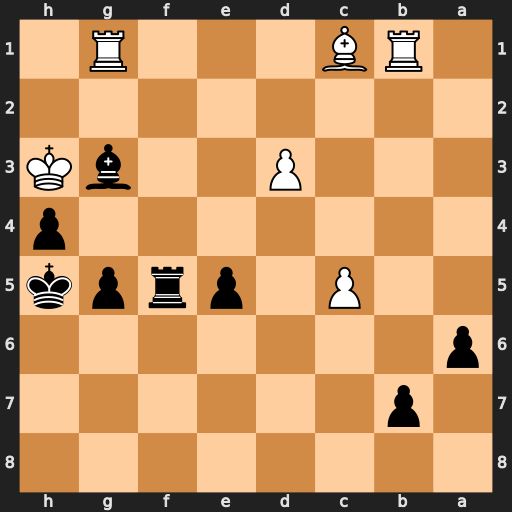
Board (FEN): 8/1p6/p7/2P1prpk/7p/3P2bK/8/1RB3R1
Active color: b
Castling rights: -
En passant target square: -
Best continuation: g4+ Kg2 Rf2+ Kh1 Rh2#